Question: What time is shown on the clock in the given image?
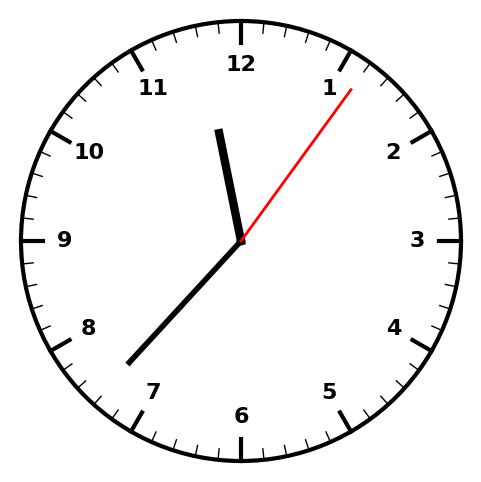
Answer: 11:37:06